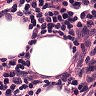
Metastatic tissue present: no